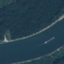
Land use / land cover: River